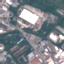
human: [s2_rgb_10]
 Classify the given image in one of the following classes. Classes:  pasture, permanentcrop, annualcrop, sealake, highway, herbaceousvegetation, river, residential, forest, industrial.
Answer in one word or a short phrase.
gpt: Industrial